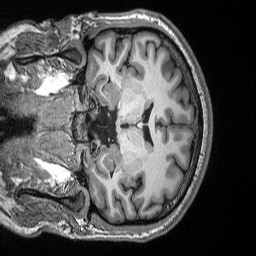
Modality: T1w
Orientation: coronal
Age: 21
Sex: male